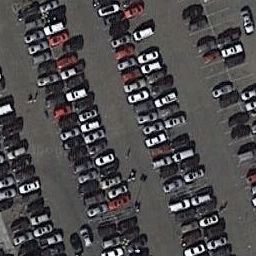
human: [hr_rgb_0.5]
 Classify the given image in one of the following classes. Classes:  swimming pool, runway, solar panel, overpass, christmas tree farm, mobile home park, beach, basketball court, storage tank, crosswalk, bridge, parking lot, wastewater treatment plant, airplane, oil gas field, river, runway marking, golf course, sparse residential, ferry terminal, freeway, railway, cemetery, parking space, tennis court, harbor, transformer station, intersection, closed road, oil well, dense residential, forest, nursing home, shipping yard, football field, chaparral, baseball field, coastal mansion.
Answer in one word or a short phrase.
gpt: parking lot